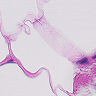
Metastatic tissue present: no